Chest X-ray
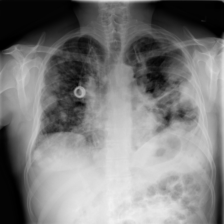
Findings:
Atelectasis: negative
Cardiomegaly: negative
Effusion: negative
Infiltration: positive
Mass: positive
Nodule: negative
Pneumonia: negative
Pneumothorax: negative
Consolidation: negative
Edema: negative
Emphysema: negative
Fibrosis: negative
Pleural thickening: negative
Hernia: negative